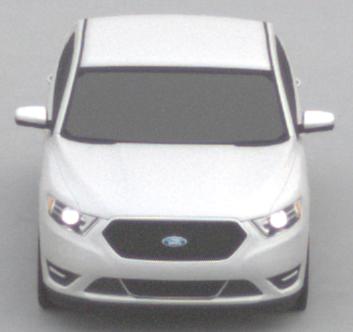
Make: Ford
Model: Taurus
Detailed model: SHO
Model produced from: 2012
Model produced until: 2019
Doors: 4
Color: white
Road condition: dry road
Daytime: morning or afternoon
Contrast: low contrast